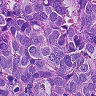
Metastatic tissue present: yes